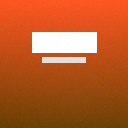
Screen state: on